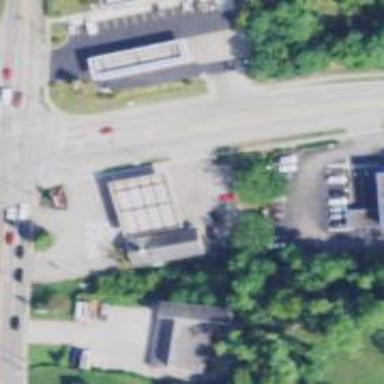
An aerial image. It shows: Convenience shop.